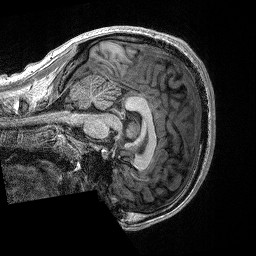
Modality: T1w
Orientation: sagittal
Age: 18
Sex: male